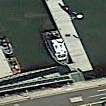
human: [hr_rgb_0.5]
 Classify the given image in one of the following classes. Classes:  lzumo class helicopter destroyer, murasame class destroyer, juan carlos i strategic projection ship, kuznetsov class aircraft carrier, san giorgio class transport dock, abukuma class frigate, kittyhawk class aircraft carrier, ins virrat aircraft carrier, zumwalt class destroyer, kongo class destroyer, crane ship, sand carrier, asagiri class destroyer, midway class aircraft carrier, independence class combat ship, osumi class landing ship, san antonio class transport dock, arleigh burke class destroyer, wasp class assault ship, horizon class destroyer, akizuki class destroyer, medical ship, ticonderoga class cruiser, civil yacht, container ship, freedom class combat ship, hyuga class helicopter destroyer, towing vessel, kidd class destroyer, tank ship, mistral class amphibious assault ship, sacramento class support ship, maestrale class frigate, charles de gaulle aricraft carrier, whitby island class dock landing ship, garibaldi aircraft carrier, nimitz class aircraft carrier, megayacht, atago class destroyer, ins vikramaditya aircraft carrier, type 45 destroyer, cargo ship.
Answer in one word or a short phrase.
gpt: Civil yacht